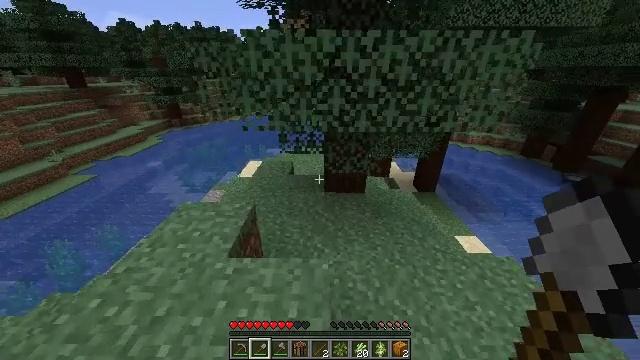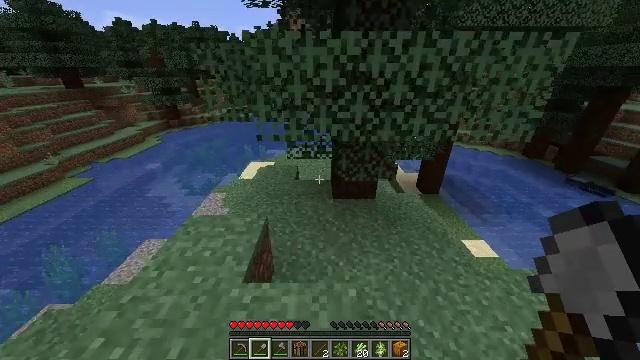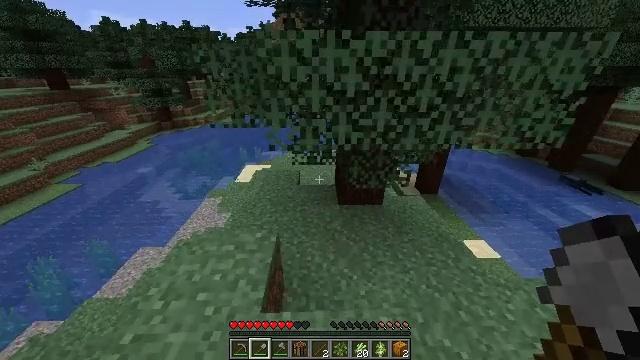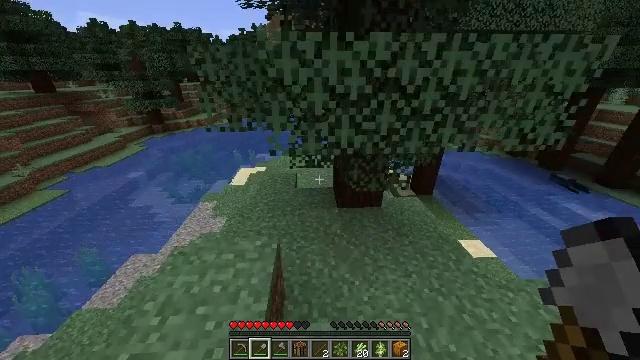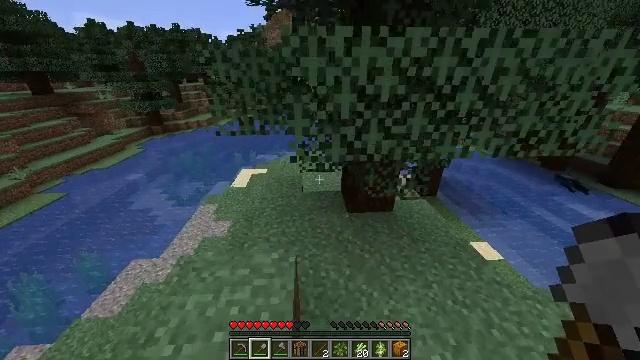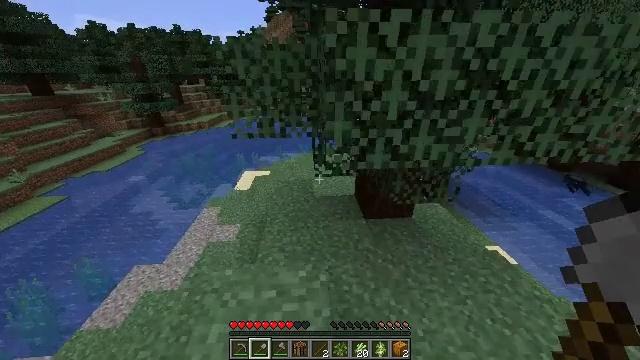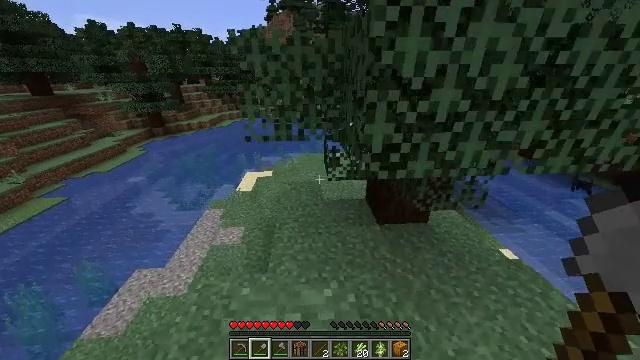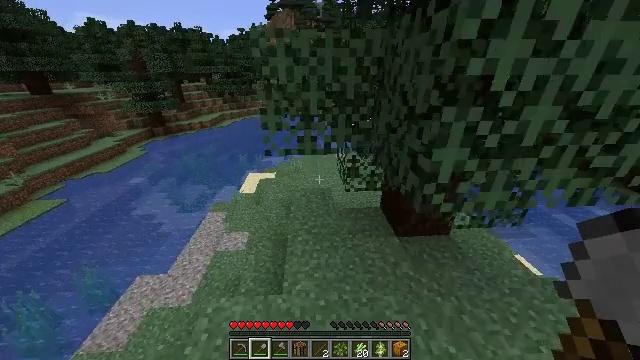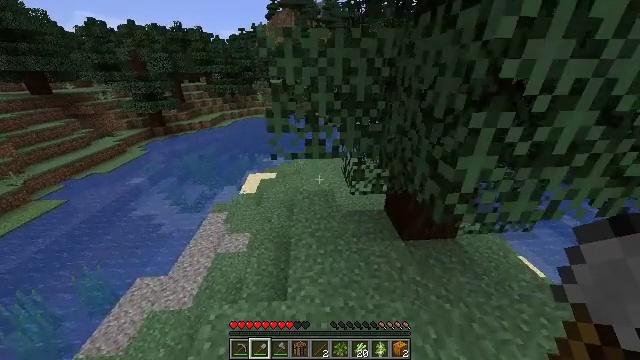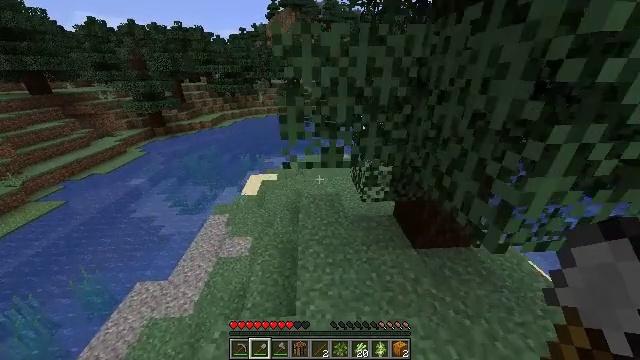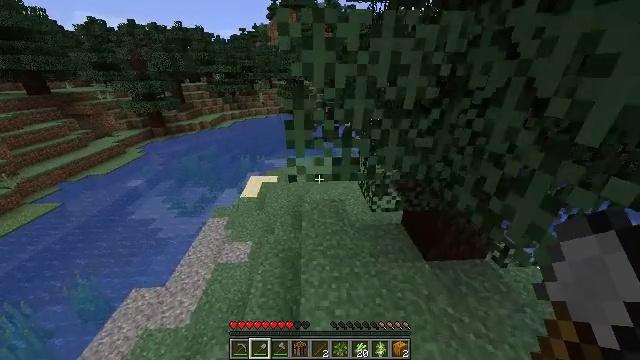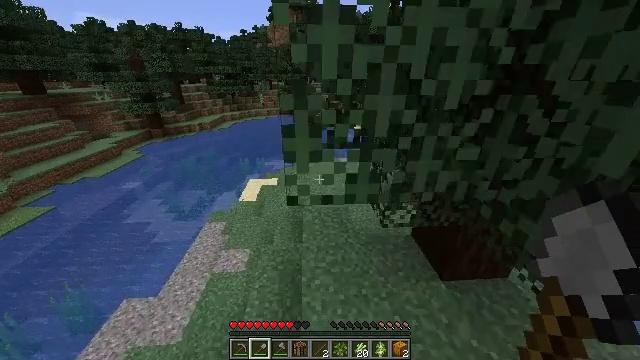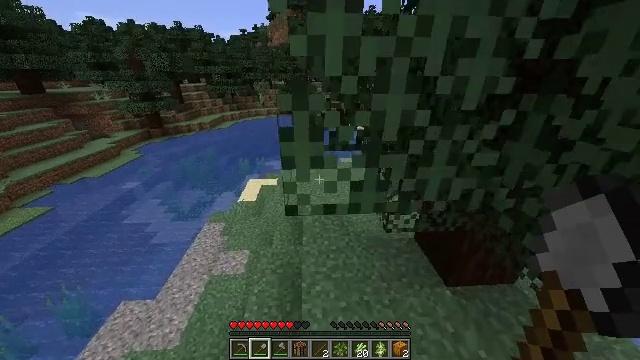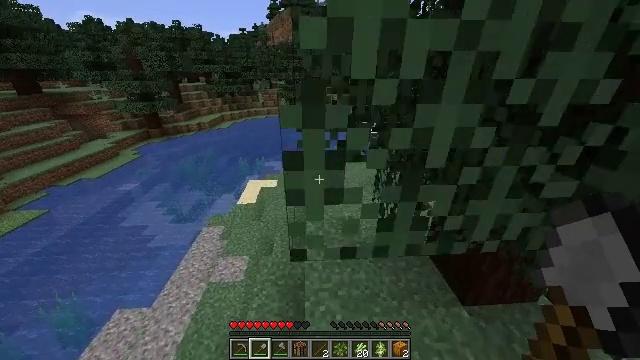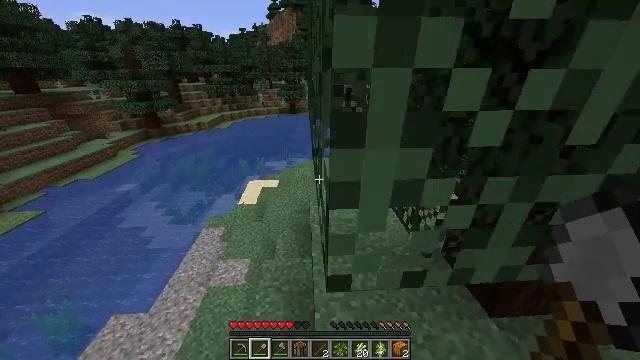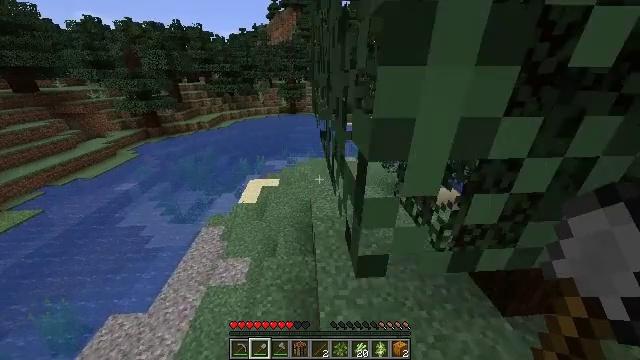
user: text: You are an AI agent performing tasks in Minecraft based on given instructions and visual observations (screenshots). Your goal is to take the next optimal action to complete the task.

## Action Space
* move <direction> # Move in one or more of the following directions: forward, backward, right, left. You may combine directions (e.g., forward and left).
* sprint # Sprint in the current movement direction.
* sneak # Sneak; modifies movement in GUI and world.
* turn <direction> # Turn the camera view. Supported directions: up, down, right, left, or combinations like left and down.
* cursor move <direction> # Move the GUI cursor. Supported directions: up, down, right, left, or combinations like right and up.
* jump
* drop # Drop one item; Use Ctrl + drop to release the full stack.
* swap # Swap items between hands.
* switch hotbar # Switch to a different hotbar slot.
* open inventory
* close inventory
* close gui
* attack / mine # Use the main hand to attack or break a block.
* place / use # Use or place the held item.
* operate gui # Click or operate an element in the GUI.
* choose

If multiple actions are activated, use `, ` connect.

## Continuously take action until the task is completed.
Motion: motion action
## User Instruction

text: Gather sweet berries from the bush.
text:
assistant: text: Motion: move forward and move left, sprint
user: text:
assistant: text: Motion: move forward and move left, sprint, turn right
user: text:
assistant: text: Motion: move forward and move left, sprint, turn right
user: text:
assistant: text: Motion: move forward and move left, sprint
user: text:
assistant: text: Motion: move forward and move left, sprint
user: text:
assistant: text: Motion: move forward and move left, sprint
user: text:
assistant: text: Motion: move forward and move left, sprint
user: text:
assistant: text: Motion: move forward and move left, sprint
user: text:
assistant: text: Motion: move forward, sprint
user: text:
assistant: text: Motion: move forward, sprint
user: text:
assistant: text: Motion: move forward, sprint
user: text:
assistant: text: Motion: move forward, sprint
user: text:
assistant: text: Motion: move forward and move left, sprint
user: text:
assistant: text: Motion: move forward and move left, sprint
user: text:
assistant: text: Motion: move forward and move left, sprint
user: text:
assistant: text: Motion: move forward and move left, sprint
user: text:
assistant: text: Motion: move forward, sprint
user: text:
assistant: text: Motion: move forward, sprint
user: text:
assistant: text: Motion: move forward, sprint
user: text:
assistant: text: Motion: move forward, sprint
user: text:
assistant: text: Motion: move forward, sprint
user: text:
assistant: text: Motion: move forward, sprint
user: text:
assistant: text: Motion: move forward, sprint
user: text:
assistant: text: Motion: move forward, sprint
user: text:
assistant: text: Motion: move forward, sprint, turn right and up
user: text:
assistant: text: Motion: move forward, sprint, turn right
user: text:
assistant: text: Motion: move forward, sprint
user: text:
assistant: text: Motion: move forward, sprint, turn right
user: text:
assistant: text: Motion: move forward, sprint, turn right
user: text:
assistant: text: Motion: move forward, sprint, turn right